Question: I seem to have a sudden issue with my XAML Designer view in VS2012, and a similar behavior in Blend as well. the view has stopped updating and I'm unable to see any changes immediately if I change any properties.
if I scroll or Pan, the Phone chrome seems to move but the content stays put. It gets restored upon slightly adjusting the borders or restarting the page. has anyone else faced this issue? do you know what I need to do? I'm using Visual Studio 2012 Professional (Update 2)
this image will show you what I mean. I re-installed the app and it didn't help

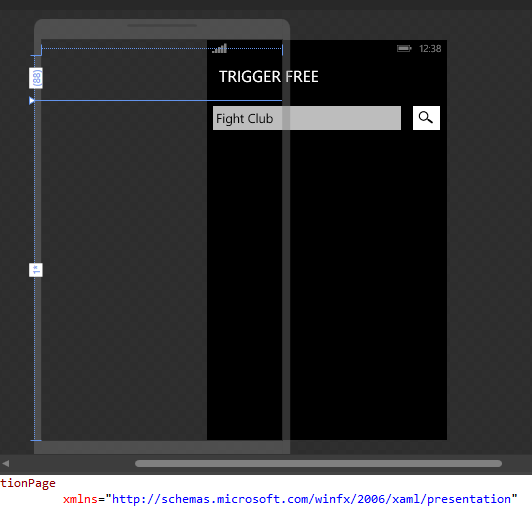
Answer: I had the same problem and I solved it.
I don't know which Graphics you have, but I have an Intel 4000 and a Nvidia 640m and I have to start Visual Studio with the Nvidia Graphics.
Maybe it's the same problem.